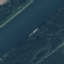
Land use / land cover class: River